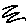
Label: zigzag